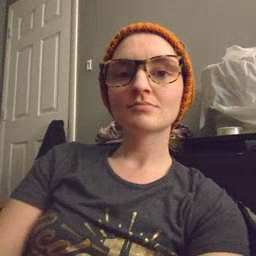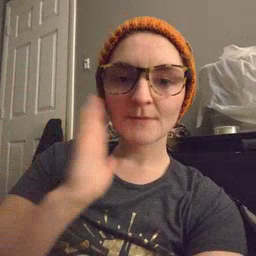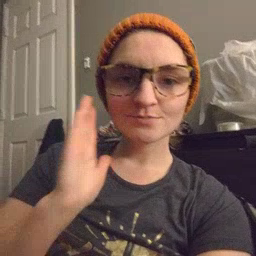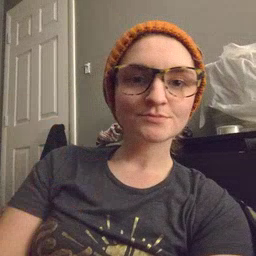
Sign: bed